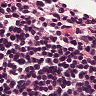
Metastatic tissue present: no